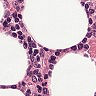
Metastatic tissue present: no